Question: I've seen the <URL> they have an animation that seems to be using a bunch of "sprites". How does an image like this:

become an animation? I did a couple of Google searches and most of them (the animations) are just <URL>.
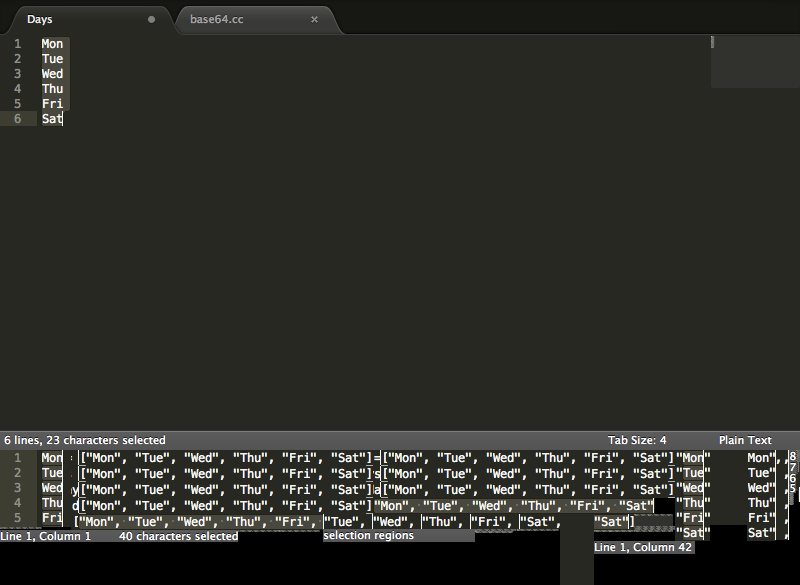
Answer: Jon Skinner (yes, from Sublime Text), wrote a blog post about exactly how he animated the sublime text homepage: <URL>
He says he did a series of screenshots saved to .png.
Then he encoded the png's into a delta-sheet (a sprite sheet that only contains the pixel differences between the last frame and the current frame) -- quite nice and efficient!
He even gives you code for the encoder that builds the delta-sheet (python based): <URL>